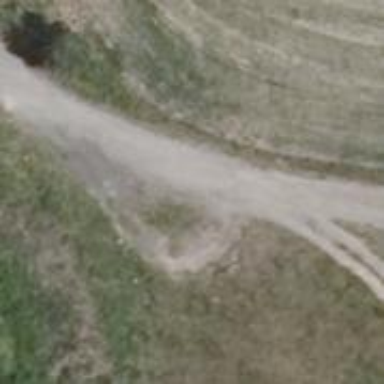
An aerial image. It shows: Dirt track road with grade 3 tracktype.